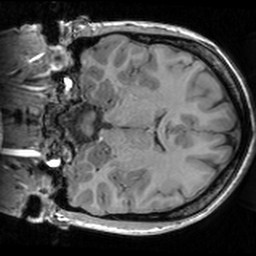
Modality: T1w
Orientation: coronal
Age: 21
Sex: female
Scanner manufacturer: siemens
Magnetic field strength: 3 T
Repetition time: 1.63 s
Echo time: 0.00311 s